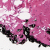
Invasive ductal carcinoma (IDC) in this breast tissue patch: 0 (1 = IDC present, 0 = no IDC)